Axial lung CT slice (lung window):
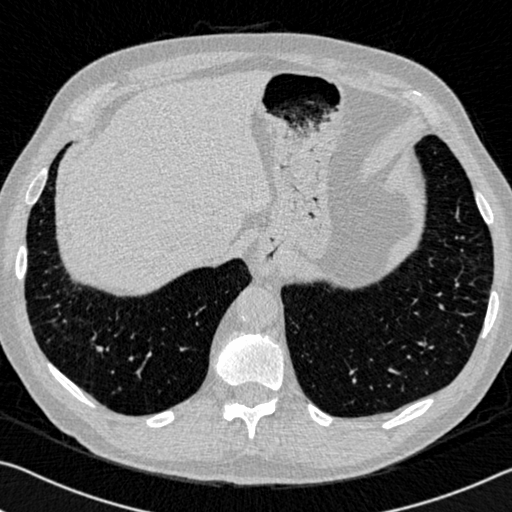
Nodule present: no